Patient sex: F
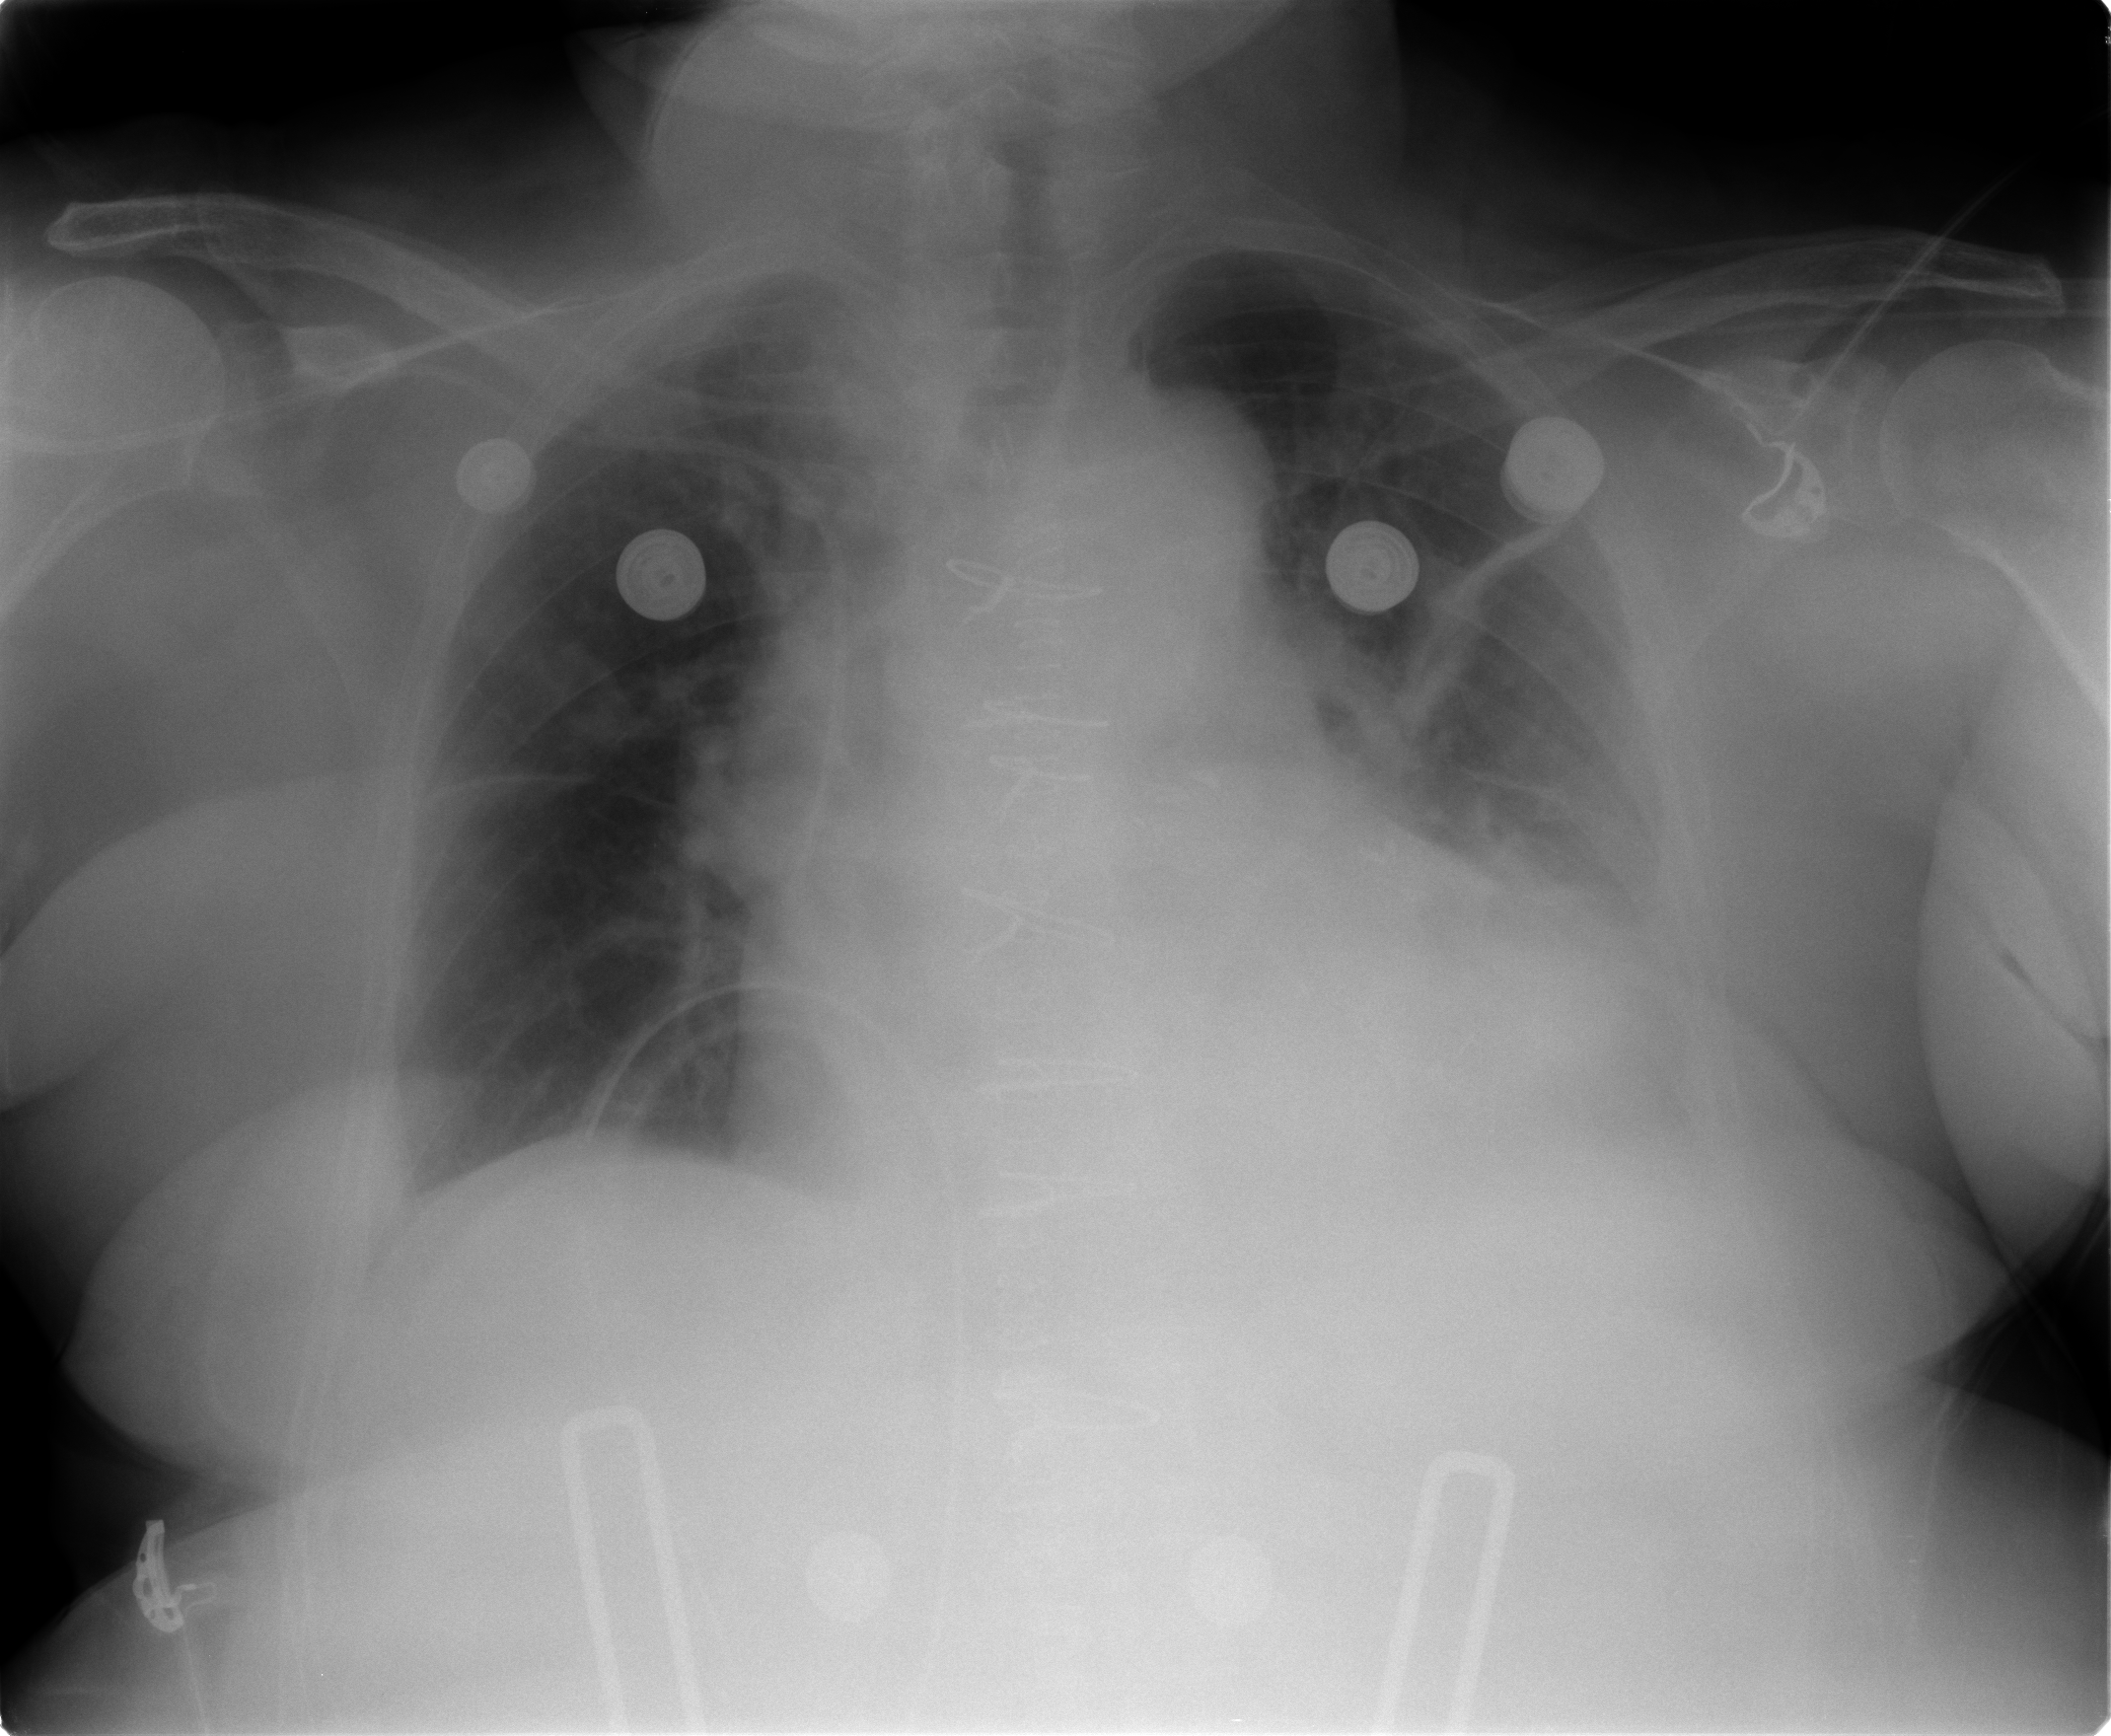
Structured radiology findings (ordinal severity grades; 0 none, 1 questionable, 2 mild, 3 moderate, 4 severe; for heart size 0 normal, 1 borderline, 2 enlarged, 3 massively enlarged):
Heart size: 2
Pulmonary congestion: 2
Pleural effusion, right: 0
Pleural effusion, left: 2
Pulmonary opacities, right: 0
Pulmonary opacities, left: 0
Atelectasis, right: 2
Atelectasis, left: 2